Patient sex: M
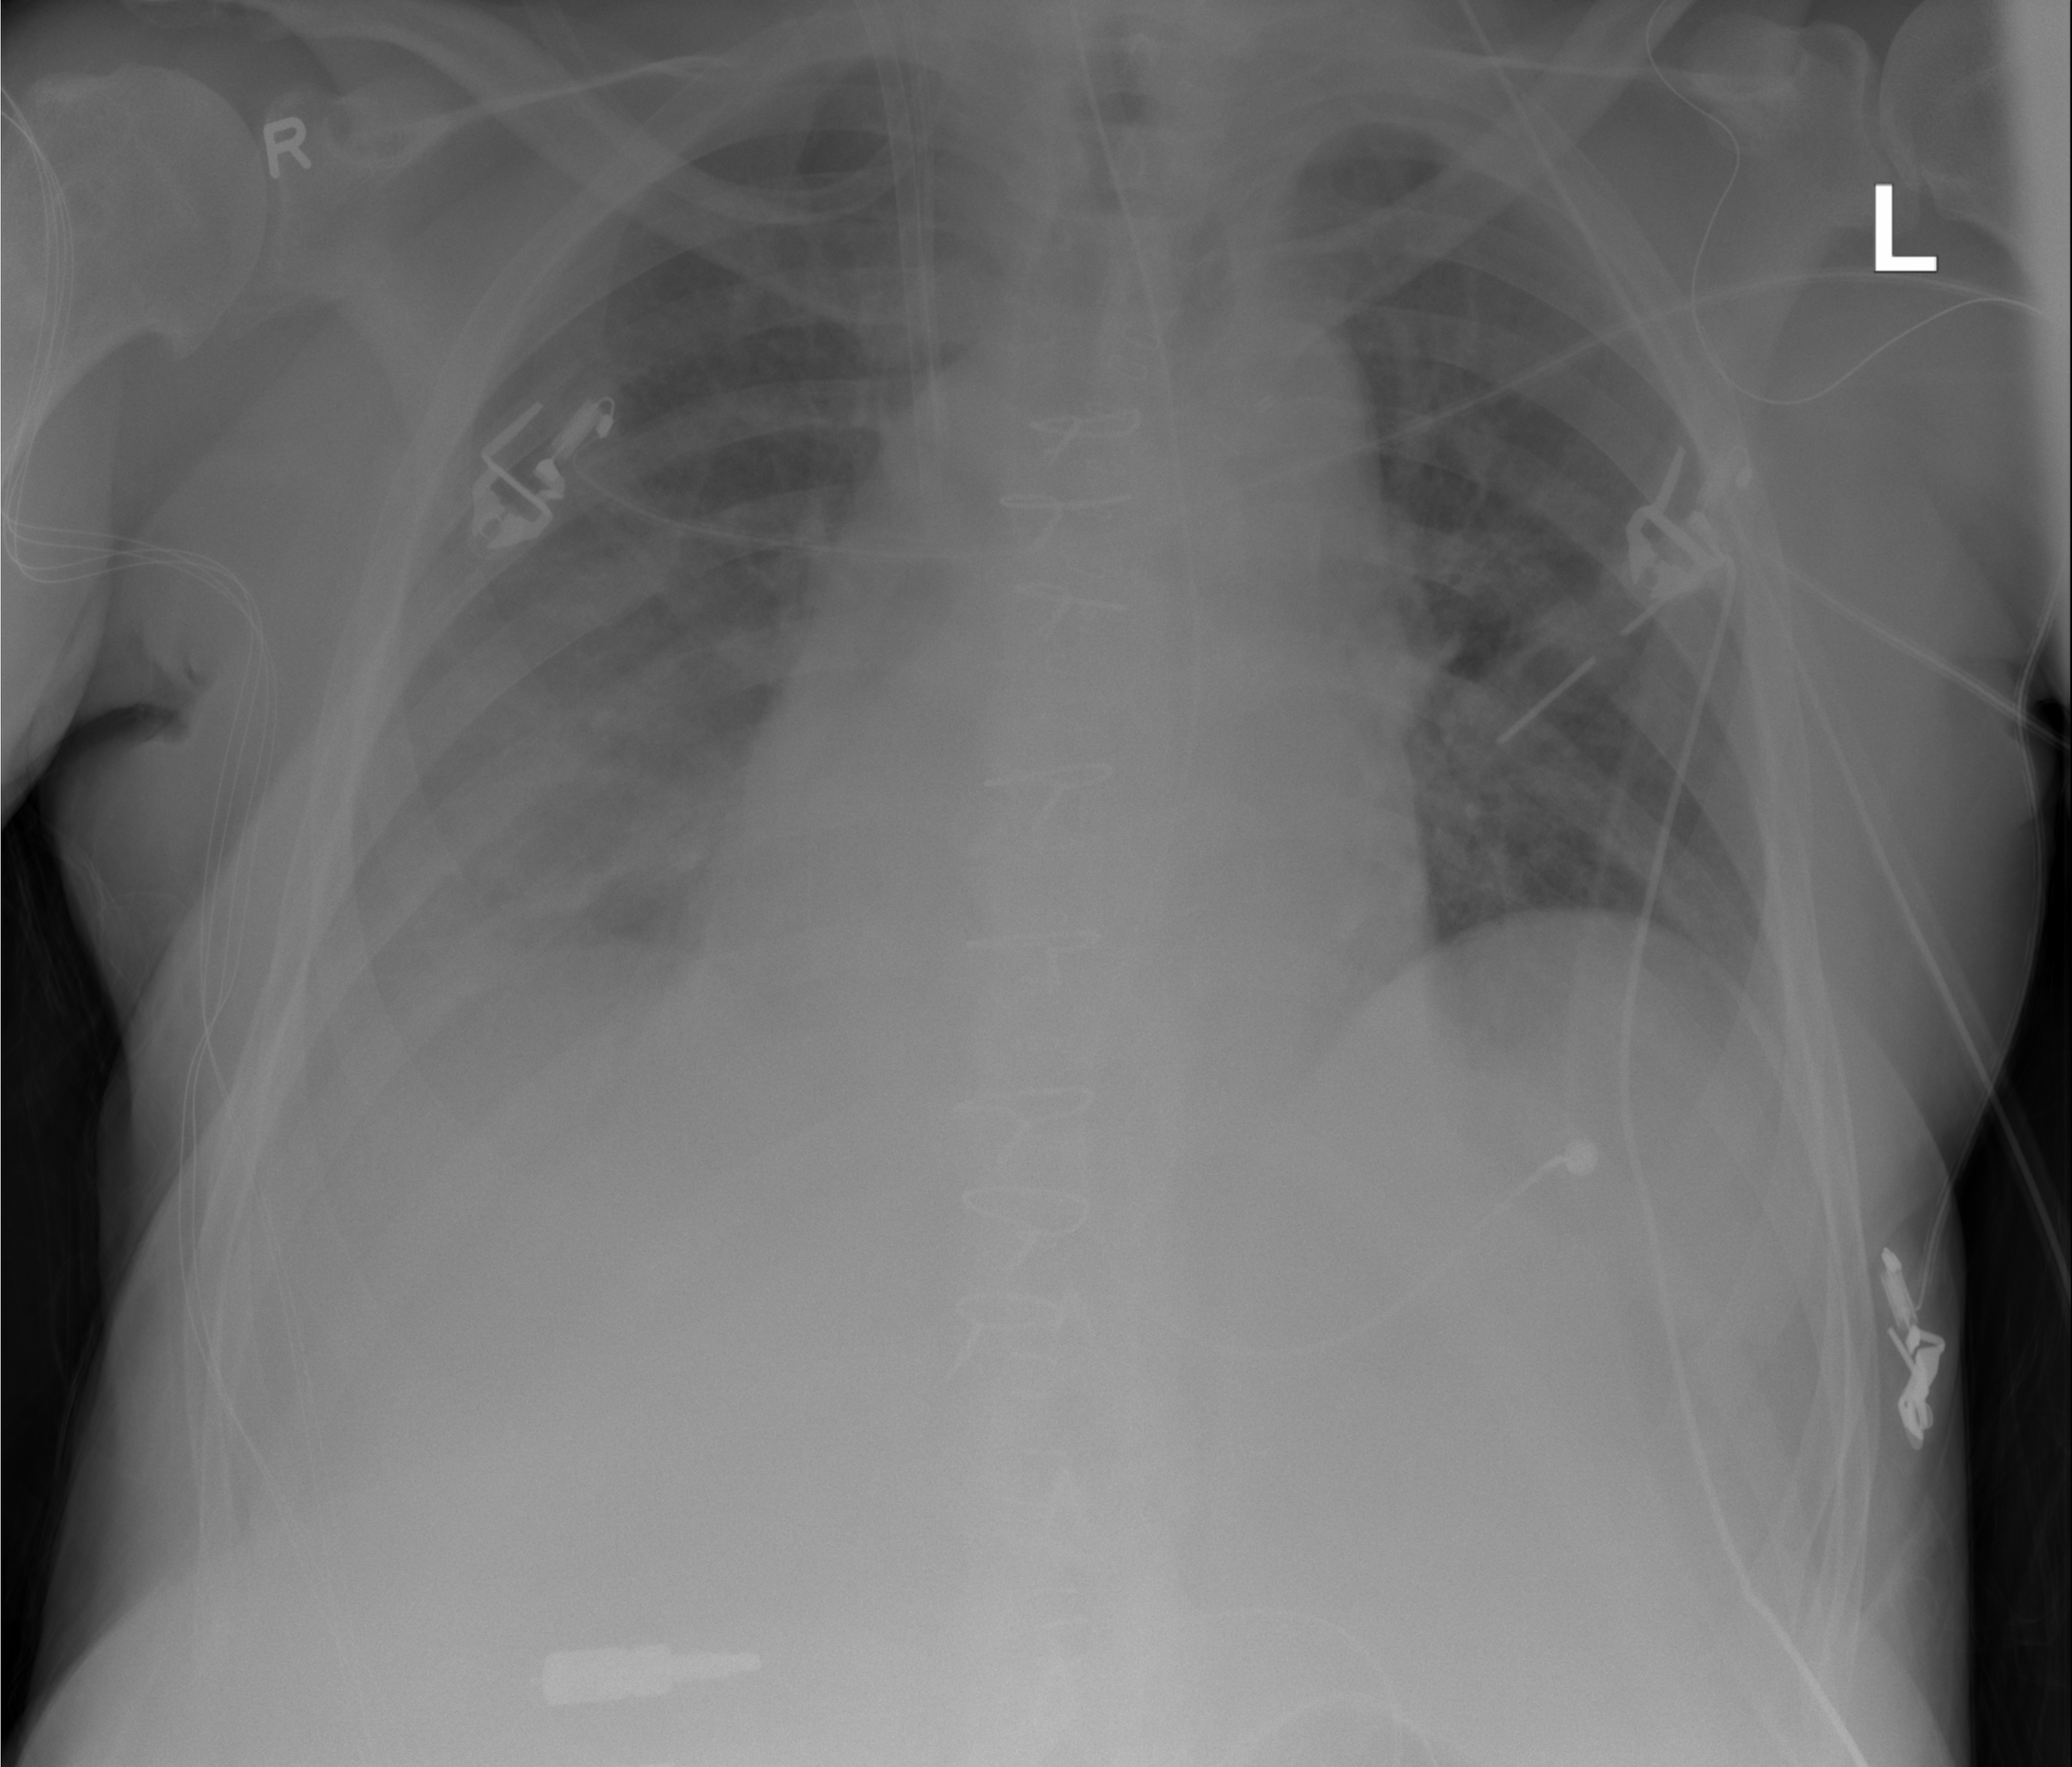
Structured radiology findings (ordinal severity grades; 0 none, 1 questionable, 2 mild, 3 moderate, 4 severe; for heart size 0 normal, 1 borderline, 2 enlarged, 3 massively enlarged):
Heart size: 0
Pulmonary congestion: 2
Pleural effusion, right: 2
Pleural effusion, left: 0
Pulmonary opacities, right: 1
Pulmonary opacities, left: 2
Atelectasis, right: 2
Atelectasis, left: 0